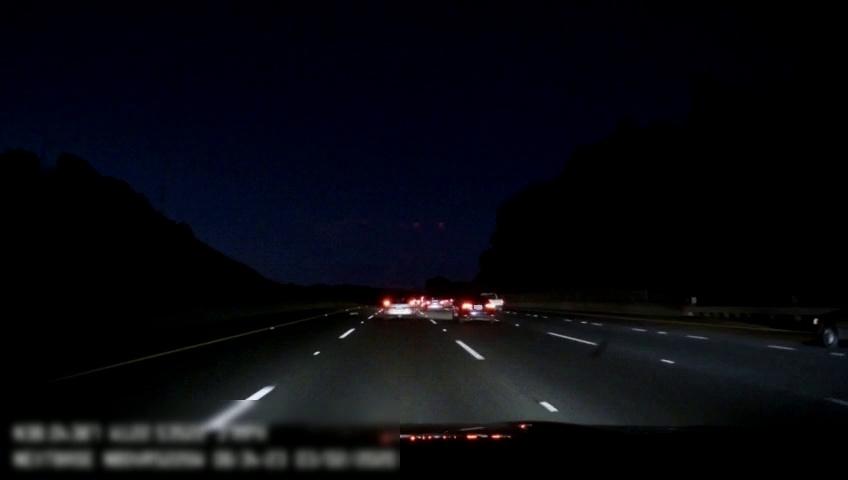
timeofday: Night
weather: Other
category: Drivable Space
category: Vehicles | SUV
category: Vehicles | SUV
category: Vehicles | Car
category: Vehicles | SUV
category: Vehicles | Car
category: Vehicles | Truck
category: Lanes | Alternate Lane
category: Lanes | Current Lane
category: Lanes | Current Lane
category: Lanes | Alternate Lane
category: Lanes | Alternate Lane
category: Lanes | Alternate Lane